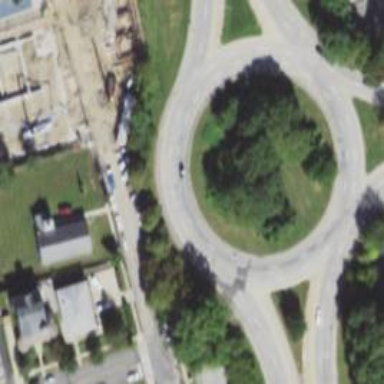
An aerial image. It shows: Secondary road with asphalt surface leading to roundabout.